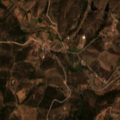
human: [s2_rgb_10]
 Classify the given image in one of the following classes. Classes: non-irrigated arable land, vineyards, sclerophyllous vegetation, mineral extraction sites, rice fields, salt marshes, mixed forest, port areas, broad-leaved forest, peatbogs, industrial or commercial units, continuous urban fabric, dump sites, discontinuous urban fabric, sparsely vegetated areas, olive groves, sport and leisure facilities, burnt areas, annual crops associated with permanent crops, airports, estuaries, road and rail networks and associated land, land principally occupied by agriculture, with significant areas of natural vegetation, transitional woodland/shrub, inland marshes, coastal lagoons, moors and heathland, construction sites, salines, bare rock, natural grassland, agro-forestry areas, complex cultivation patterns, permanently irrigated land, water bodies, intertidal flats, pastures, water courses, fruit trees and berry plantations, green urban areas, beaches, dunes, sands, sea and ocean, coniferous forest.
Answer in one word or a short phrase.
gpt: land principally occupied by agriculture, with significant areas of natural vegetation, broad-leaved forest, sclerophyllous vegetation, transitional woodland/shrub